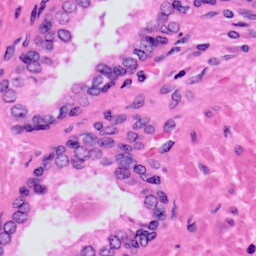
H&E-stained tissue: Prostate